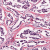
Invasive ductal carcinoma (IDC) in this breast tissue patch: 1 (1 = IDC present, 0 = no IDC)